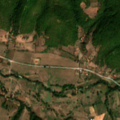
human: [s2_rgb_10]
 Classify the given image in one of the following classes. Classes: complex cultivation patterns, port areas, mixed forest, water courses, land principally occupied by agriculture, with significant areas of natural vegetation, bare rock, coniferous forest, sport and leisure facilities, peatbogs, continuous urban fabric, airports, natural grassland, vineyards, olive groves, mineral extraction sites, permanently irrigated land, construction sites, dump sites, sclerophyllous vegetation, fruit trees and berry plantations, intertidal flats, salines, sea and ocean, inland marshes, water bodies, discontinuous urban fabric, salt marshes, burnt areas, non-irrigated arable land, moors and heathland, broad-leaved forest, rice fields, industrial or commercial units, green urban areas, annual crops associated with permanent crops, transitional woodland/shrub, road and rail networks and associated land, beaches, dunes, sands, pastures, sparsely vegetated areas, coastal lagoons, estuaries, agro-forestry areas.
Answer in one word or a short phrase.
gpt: complex cultivation patterns, land principally occupied by agriculture, with significant areas of natural vegetation, broad-leaved forest